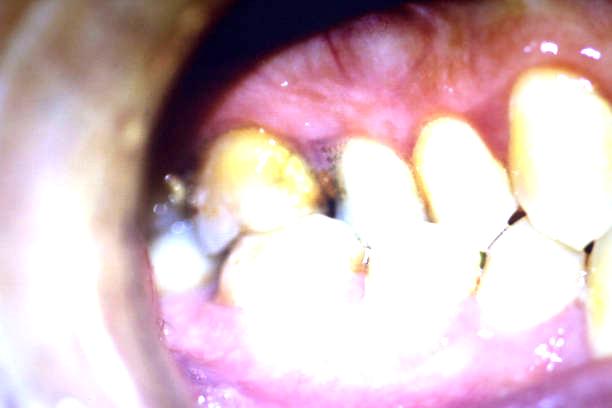
Condition: Calculus